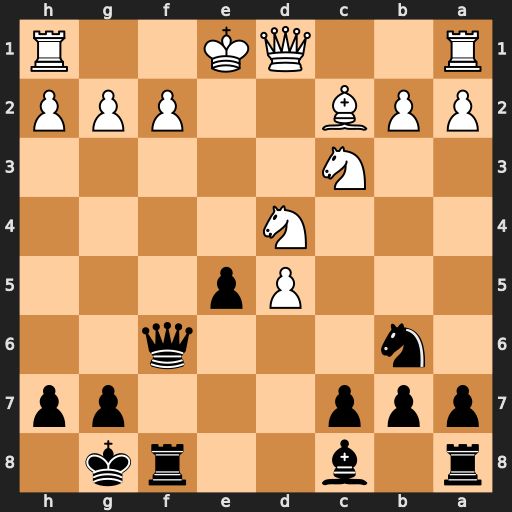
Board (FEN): r1b2rk1/ppp3pp/1n3q2/3Pp3/3N4/2N5/PPB2PPP/R2QK2R
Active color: b
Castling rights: KQ
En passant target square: -
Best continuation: Qxf2#